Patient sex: M
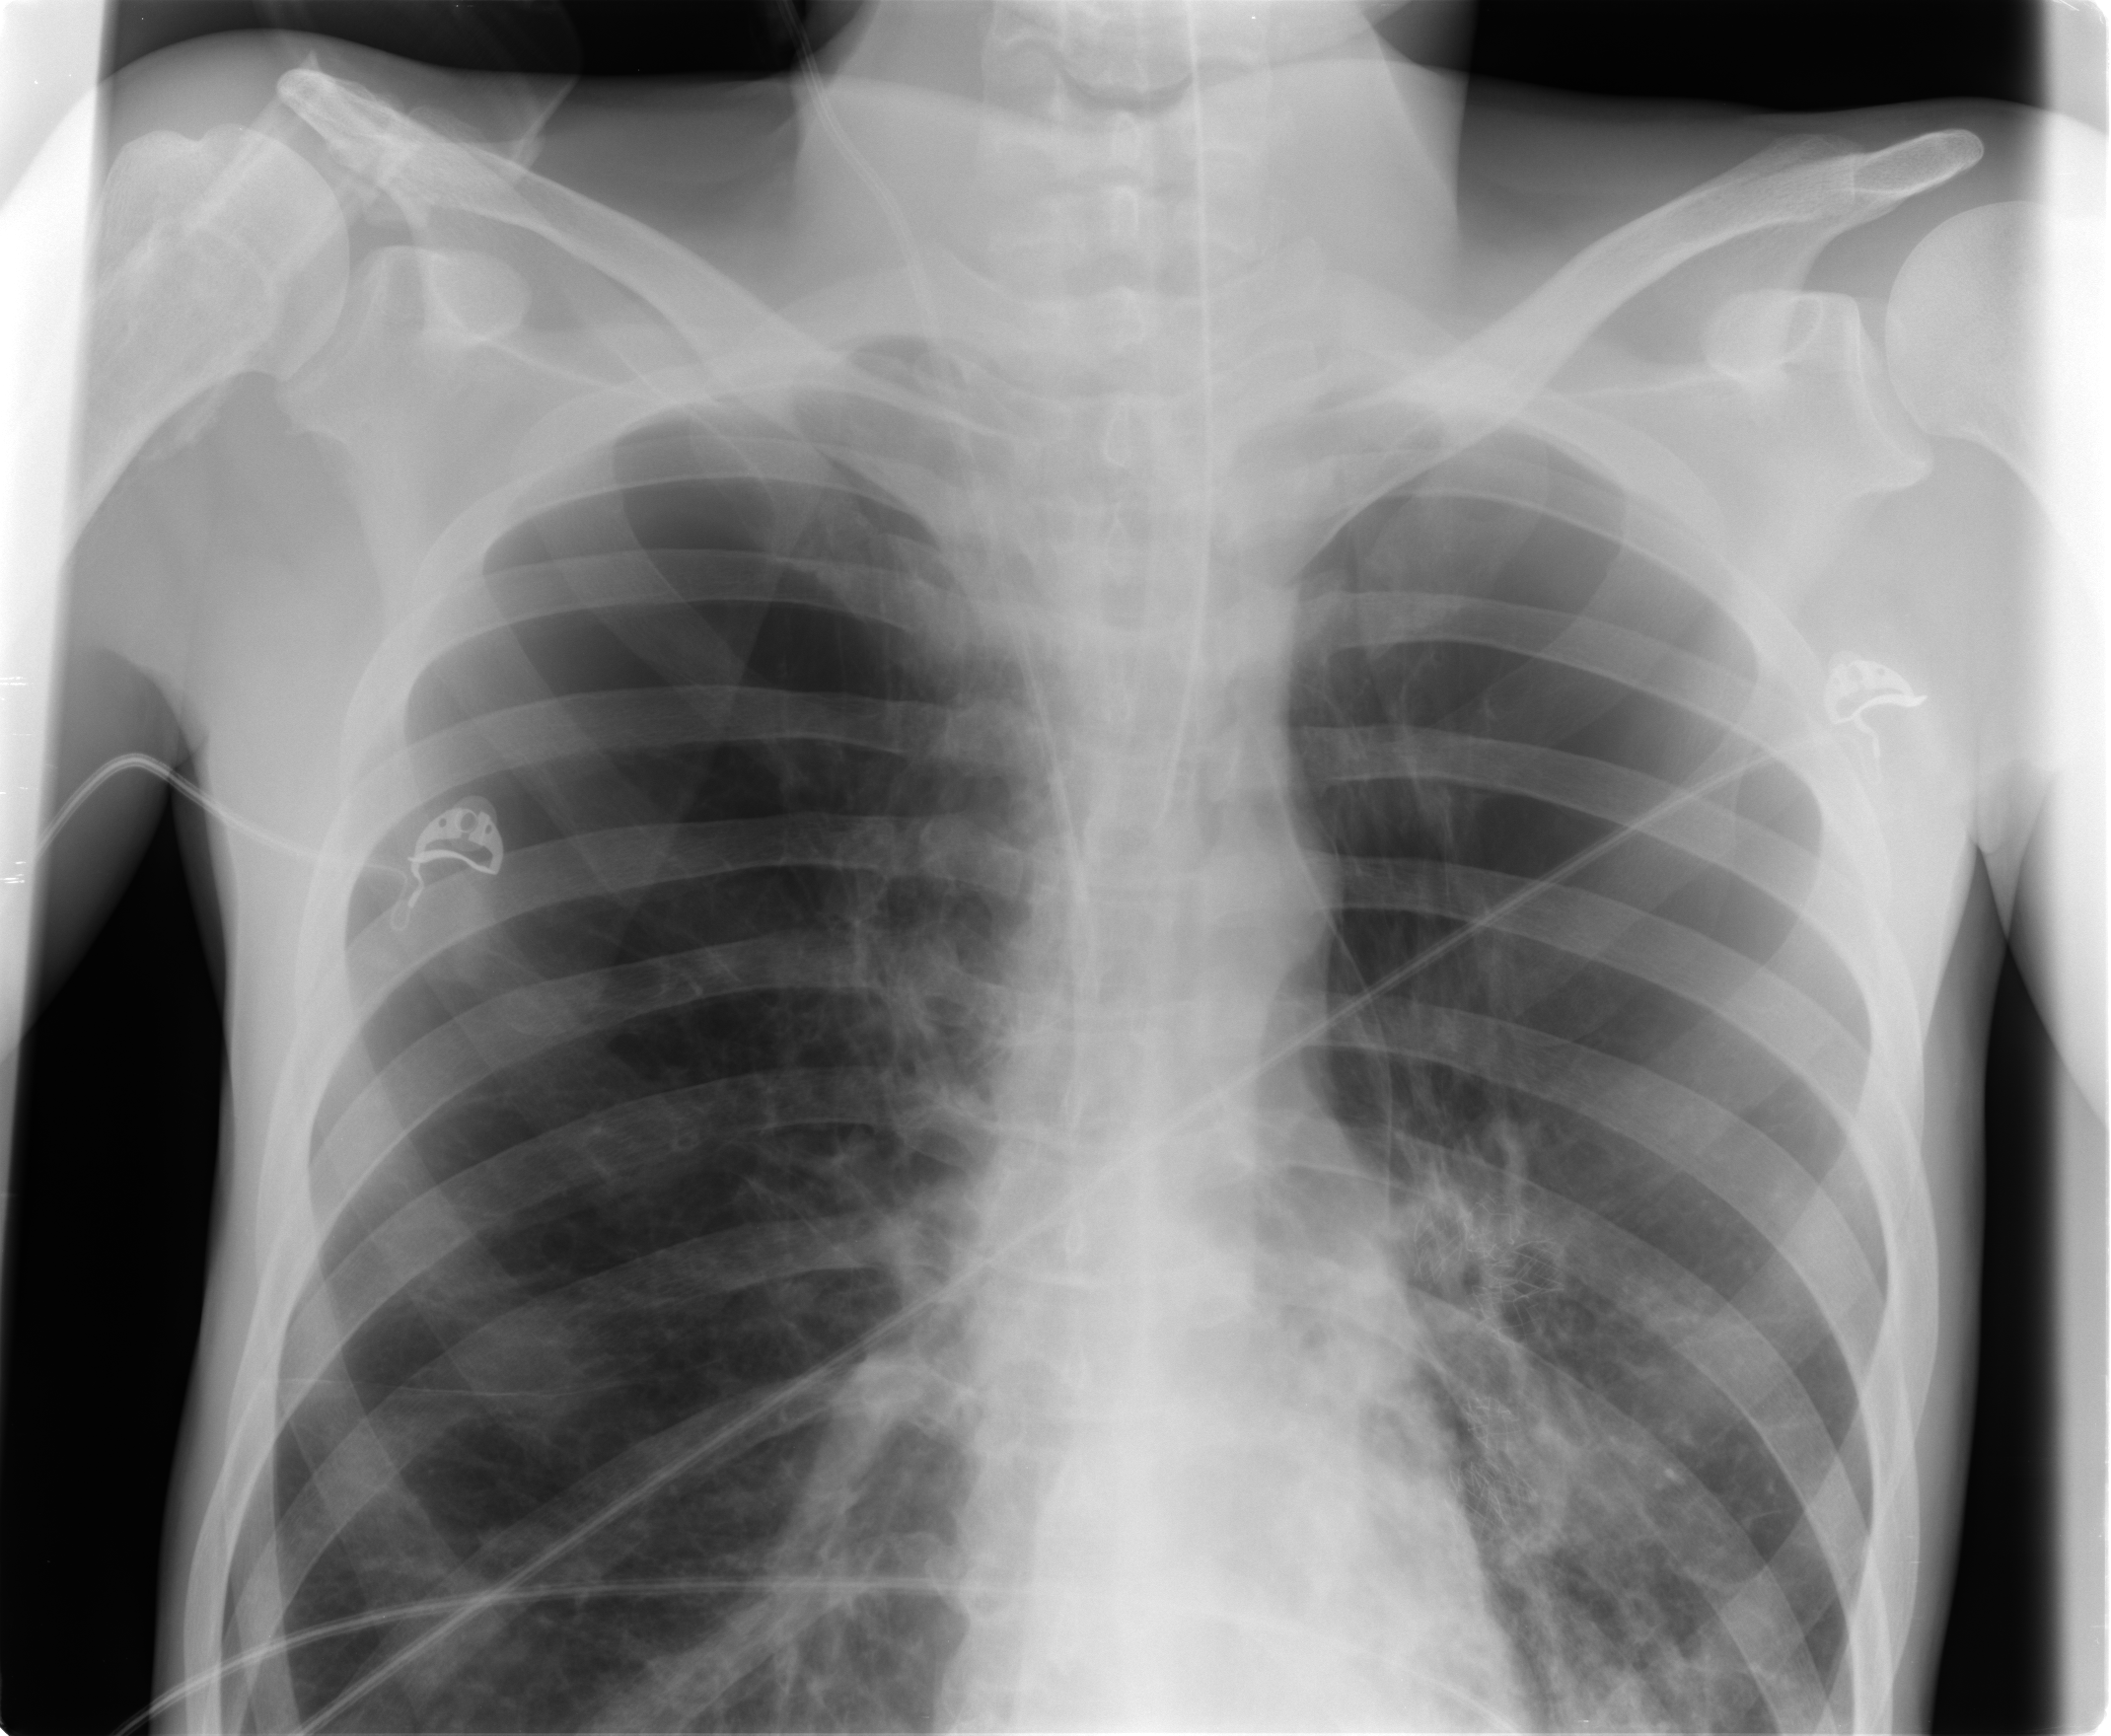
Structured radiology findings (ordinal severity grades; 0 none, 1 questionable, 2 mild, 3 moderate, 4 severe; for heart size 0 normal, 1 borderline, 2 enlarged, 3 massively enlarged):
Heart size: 0
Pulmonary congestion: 0
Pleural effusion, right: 2
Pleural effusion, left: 2
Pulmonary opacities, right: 0
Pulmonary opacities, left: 0
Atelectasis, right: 0
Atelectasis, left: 2